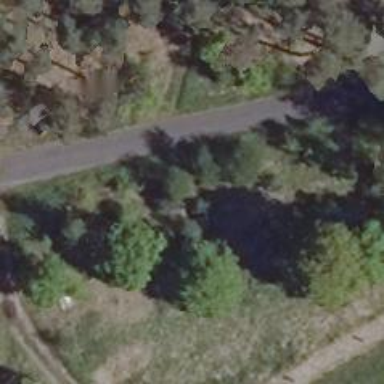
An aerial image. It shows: Unclassified road with asphalt surface.